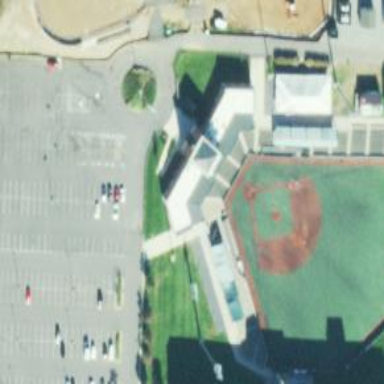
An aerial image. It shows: Baseball stadium.